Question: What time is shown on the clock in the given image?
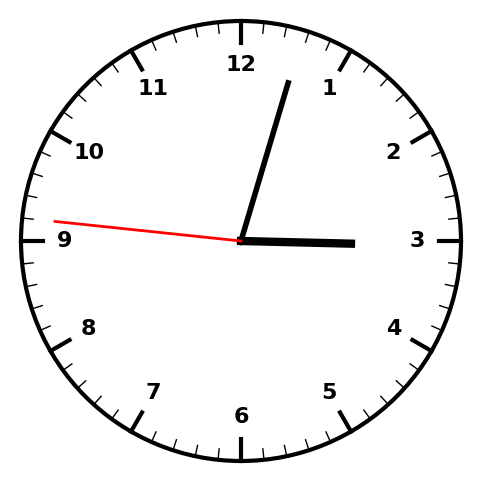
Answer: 03:02:46